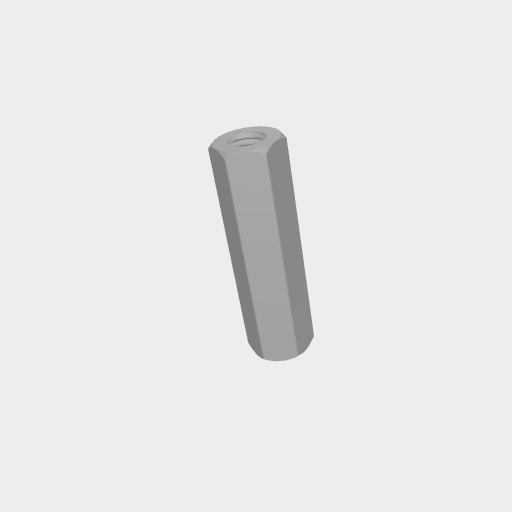
Part: Standoff8RID26